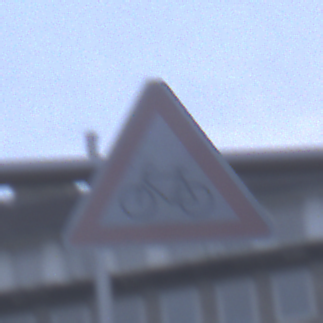
Verkehrszeichen: RadverkehrRechts
Umgebung: Outdoor, Urban
Tageszeit: SunriseSunset
Wetter: PartlyCloudy
Licht: Natural
Jahreszeit: NotSpecified
Kontrast: LowContrast